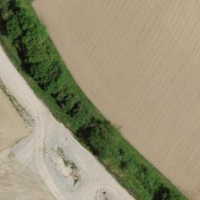
EUNIS habitat code: 52
Species observed at this site:
Clinopodium vulgare
Emberiza cirlus
Cyanistes caeruleus
Alauda arvensis
Issoria lathonia
Turdus merula